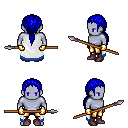
a pixel art fantasy rpg character, male body template, dark elf, purple skin, white trimmed cape, gold greaves, blue ponytail hairstyle, gold gloves, maroon shoes, spear, four views (front, back, left, right), 2x2 character sprite sheet, small pixel art, hard edges, no anti-aliasing